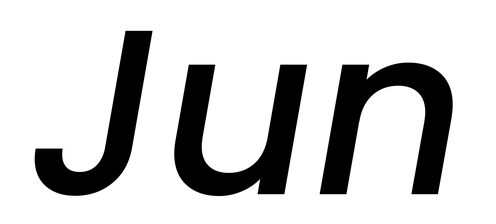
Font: Poppins-MediumItalic